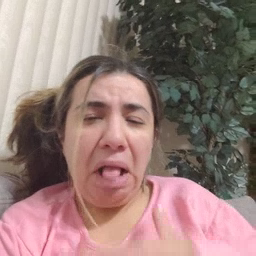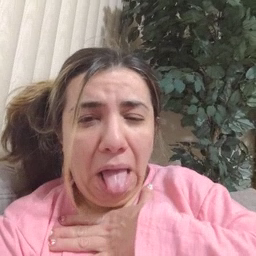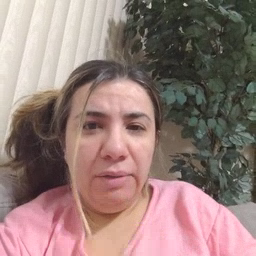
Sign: yucky